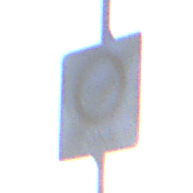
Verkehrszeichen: EndeUmweltzone
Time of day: SunriseSunset
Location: Outdoor (RoadRail)
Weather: Clear
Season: NotSpecified
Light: Natural